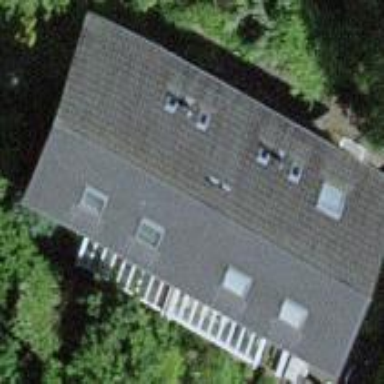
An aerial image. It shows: Simple house.